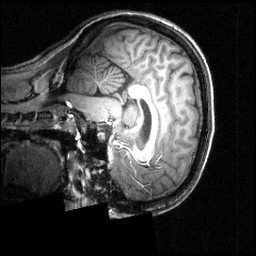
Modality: T1w
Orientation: sagittal
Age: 21
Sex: female
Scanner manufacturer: siemens
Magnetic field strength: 3.951 T
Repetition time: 1.5 s
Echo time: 0.00335 s